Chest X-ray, PA view. Patient: 34 years old, sex M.
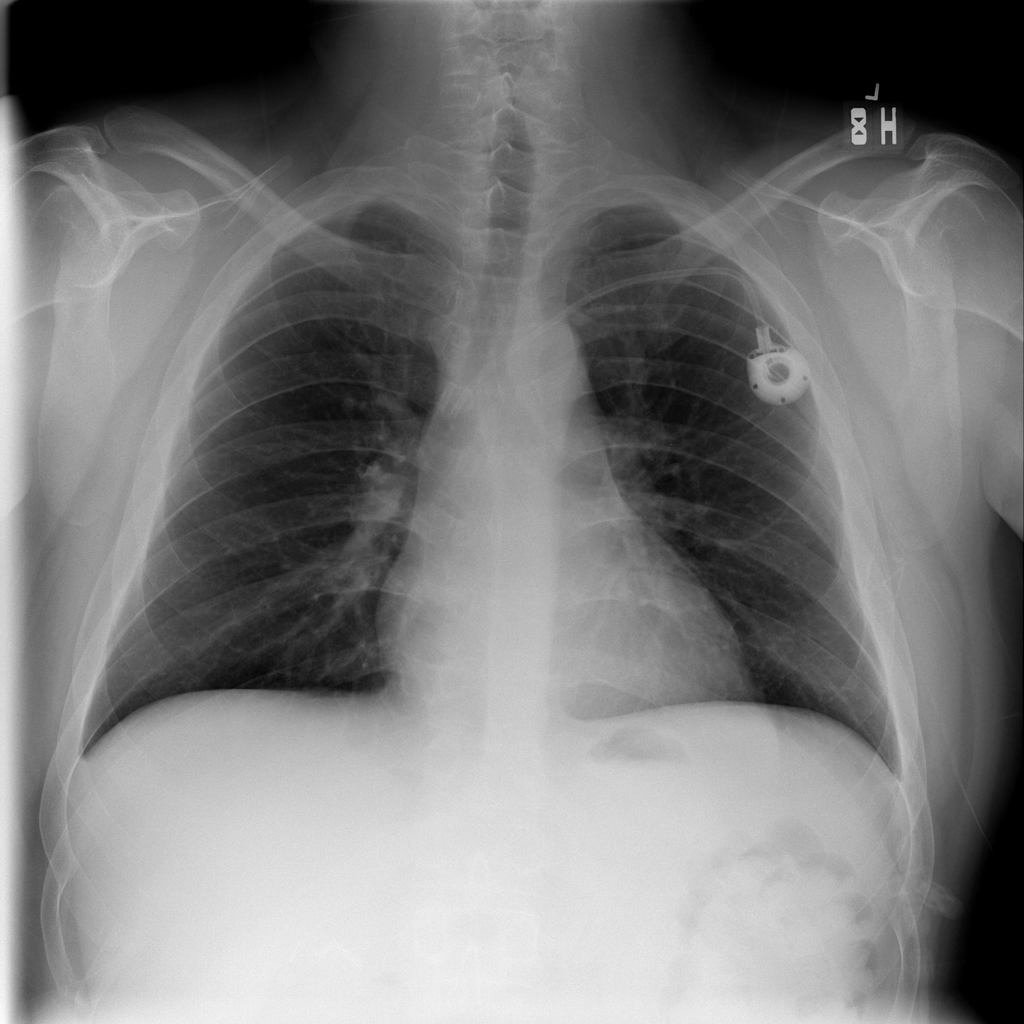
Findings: No Finding